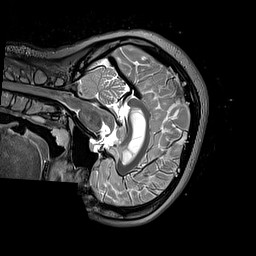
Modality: T2w
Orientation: sagittal
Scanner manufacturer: siemens
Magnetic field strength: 3 T
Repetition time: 3.2 s
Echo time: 0.406 s